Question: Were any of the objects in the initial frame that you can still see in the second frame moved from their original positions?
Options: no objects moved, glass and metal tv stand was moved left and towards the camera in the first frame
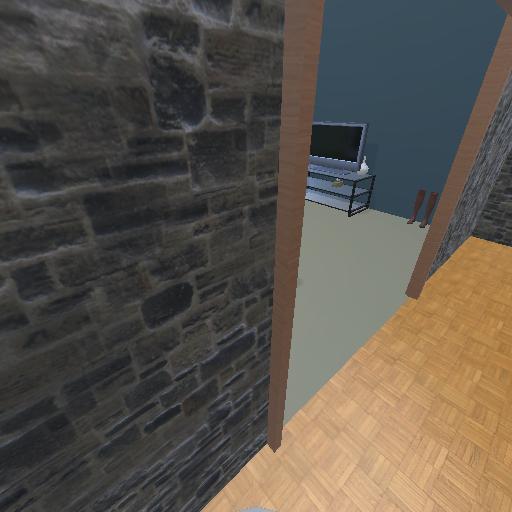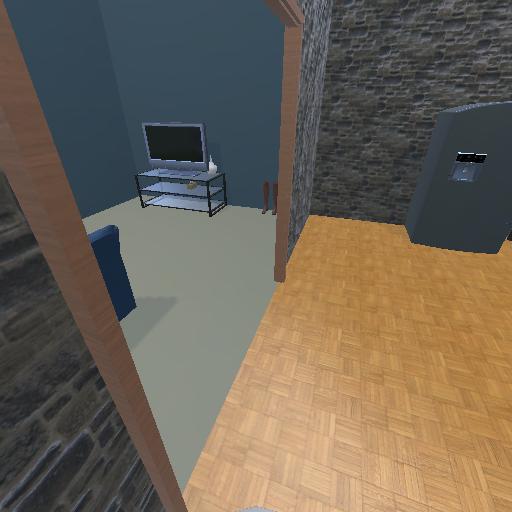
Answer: no objects moved